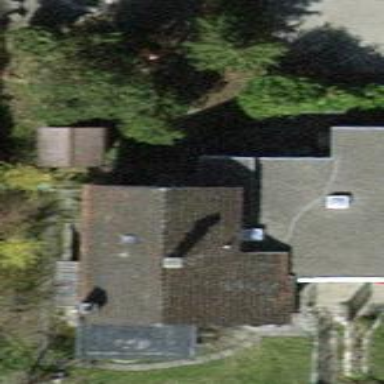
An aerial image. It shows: Detached building with gabled roof.